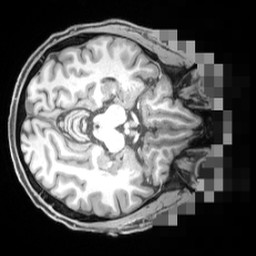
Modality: T1w
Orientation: axial
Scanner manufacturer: siemens
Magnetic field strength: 3 T
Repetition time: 2.55 s